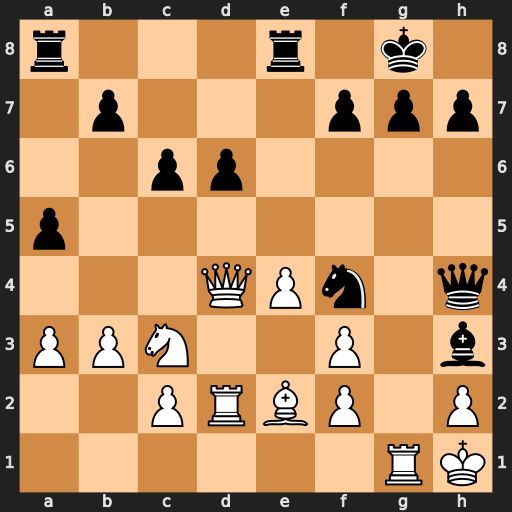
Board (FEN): r3r1k1/1p3ppp/2pp4/p7/3QPn1q/PPN2P1b/2PRBP1P/6RK
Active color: w
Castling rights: -
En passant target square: -
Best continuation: Qxg7#